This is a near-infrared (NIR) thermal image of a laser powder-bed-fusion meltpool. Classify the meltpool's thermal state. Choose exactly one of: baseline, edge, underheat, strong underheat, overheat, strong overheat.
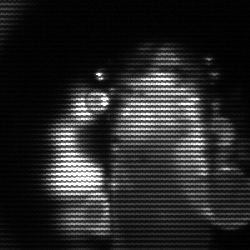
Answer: strong underheat